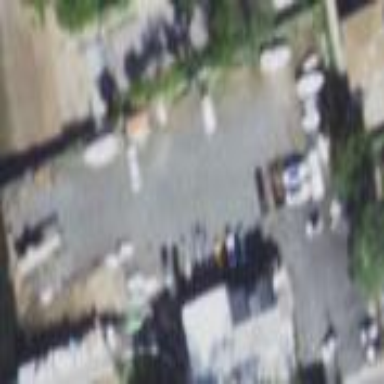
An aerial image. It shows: Boatyard along the waterway.